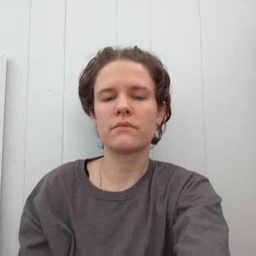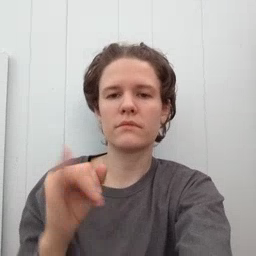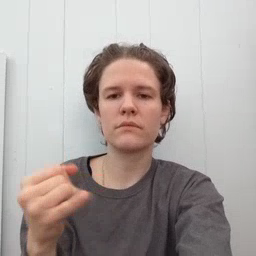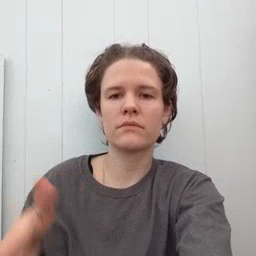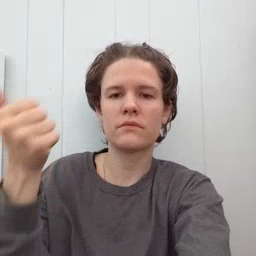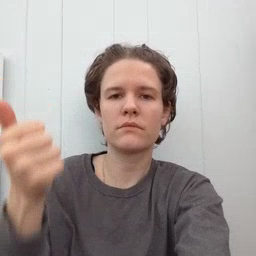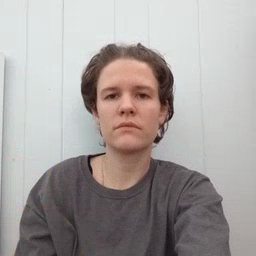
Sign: jeans